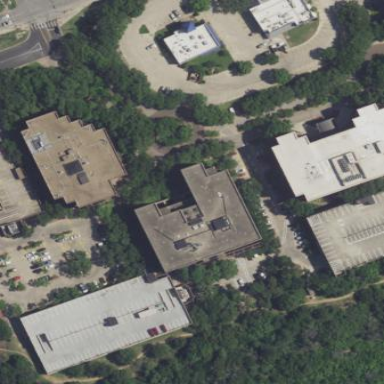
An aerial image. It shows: Office building.